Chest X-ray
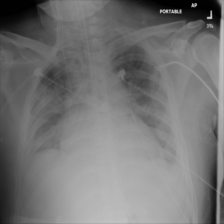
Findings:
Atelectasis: negative
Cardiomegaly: positive
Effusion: positive
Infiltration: negative
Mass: negative
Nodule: negative
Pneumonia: negative
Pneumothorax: negative
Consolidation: negative
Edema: negative
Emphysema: negative
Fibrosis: negative
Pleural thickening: negative
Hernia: negative